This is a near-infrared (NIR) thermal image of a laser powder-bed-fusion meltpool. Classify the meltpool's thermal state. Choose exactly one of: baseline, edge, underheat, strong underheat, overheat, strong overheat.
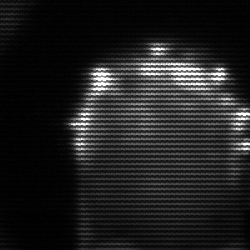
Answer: baseline